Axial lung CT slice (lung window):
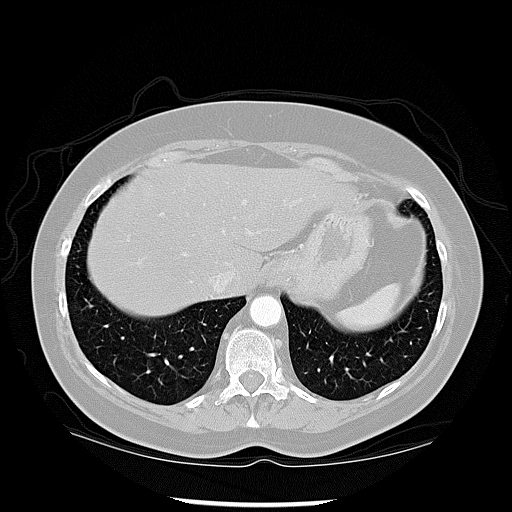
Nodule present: no